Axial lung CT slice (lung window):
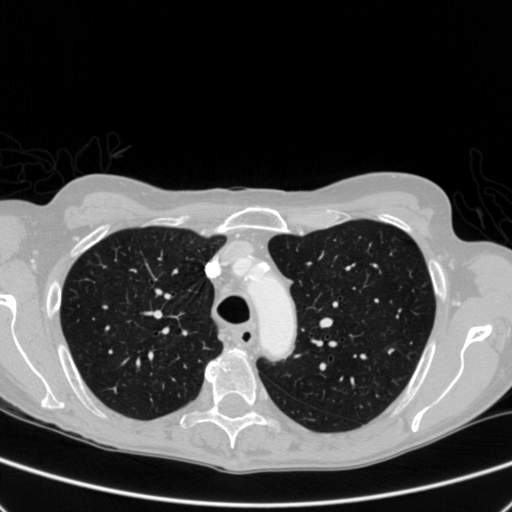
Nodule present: no